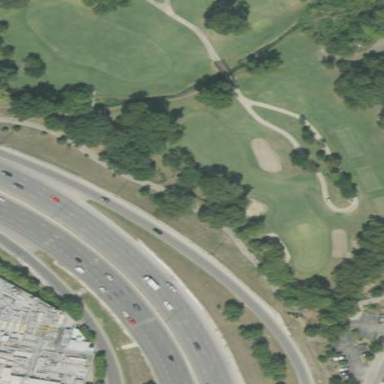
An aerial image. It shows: Golf fairway in the image.